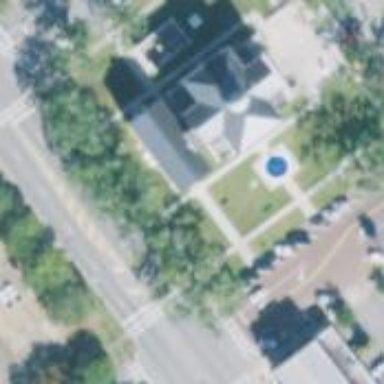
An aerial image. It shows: Courthouse building.